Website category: university
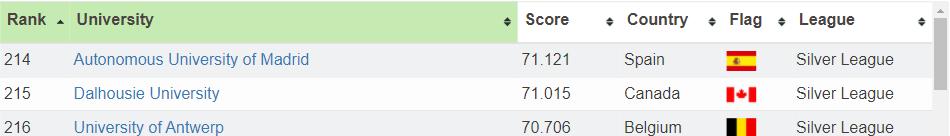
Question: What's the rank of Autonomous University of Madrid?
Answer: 214

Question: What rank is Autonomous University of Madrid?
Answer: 214

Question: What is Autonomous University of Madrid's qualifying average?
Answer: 214

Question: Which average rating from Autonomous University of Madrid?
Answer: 214

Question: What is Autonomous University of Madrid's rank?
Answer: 214

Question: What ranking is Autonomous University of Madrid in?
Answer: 214

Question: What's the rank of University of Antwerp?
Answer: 216

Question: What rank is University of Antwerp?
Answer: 216

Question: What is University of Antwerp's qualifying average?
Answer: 216

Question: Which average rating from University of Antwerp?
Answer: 216

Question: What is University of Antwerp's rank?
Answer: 216

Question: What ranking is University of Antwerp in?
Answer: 216

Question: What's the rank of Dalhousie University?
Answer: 215

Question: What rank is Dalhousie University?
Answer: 215

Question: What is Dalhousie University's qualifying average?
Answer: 215

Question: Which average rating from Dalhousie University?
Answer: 215

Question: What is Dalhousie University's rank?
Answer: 215

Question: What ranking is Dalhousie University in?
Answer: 215

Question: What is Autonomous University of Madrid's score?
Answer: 71.121

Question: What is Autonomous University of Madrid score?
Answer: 71.121

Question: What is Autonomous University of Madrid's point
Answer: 71.121

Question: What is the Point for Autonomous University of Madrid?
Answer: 71.121

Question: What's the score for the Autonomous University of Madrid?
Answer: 71.121

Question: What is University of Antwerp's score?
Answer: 70.706

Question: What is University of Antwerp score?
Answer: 70.706

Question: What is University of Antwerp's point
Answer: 70.706

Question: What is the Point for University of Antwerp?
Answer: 70.706

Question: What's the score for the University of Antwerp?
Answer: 70.706

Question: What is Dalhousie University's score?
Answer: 71.015

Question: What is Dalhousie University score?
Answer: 71.015

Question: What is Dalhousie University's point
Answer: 71.015

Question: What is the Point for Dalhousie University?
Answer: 71.015

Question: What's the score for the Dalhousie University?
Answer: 71.015

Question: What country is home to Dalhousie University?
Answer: Canada

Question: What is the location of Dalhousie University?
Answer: Canada

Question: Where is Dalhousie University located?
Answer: Canada

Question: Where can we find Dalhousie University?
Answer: Canada

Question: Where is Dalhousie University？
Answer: Canada

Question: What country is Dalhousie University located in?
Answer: Canada

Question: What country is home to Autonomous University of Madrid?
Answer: Spain

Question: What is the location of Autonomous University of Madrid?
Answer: Spain

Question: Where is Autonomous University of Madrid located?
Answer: Spain

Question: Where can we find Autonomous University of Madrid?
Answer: Spain

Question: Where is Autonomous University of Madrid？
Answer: Spain

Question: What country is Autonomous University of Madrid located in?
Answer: Spain

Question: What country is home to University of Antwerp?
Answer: Belgium

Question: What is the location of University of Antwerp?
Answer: Belgium

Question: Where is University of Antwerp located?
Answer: Belgium

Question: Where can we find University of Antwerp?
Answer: Belgium

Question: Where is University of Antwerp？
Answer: Belgium

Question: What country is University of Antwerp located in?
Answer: Belgium

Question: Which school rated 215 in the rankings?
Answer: Dalhousie University

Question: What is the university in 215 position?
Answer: Dalhousie University

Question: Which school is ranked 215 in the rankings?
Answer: Dalhousie University

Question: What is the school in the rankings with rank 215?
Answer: Dalhousie University

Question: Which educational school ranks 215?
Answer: Dalhousie University

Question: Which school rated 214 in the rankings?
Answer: Autonomous University of Madrid

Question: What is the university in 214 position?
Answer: Autonomous University of Madrid

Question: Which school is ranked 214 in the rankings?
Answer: Autonomous University of Madrid

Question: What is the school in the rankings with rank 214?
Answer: Autonomous University of Madrid

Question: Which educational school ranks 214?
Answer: Autonomous University of Madrid

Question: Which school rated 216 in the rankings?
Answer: University of Antwerp

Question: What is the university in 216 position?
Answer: University of Antwerp

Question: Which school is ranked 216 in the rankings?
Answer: University of Antwerp